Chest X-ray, AP view. Patient: 62 years old, sex M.
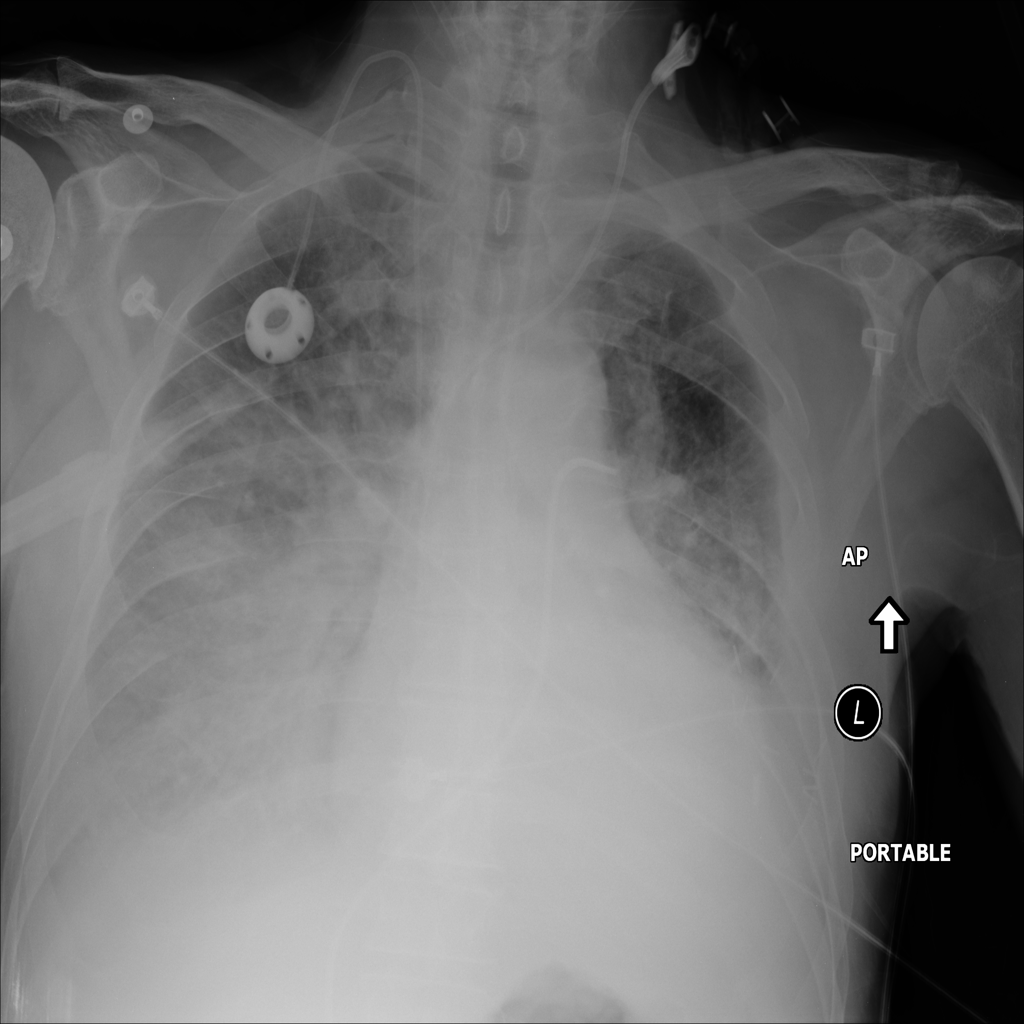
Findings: Consolidation, Effusion